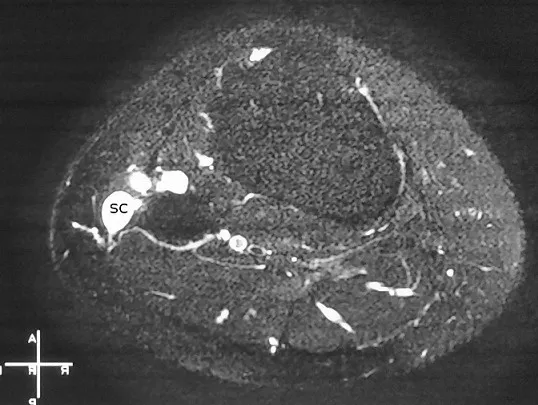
Axial view of preoperative MRI showing the multicompartmental synovial cyst (SC).
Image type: radiology (mri)